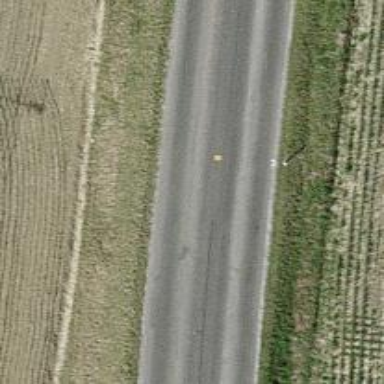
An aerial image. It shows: Asphalt road classified as tertiary.